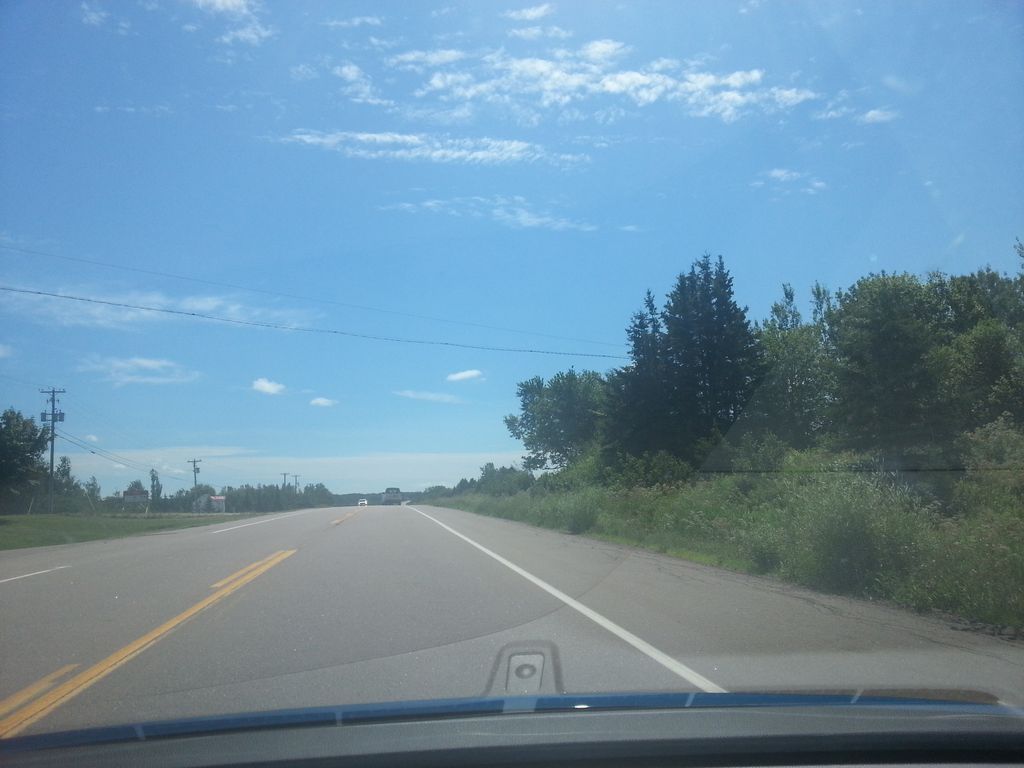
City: charlottetown